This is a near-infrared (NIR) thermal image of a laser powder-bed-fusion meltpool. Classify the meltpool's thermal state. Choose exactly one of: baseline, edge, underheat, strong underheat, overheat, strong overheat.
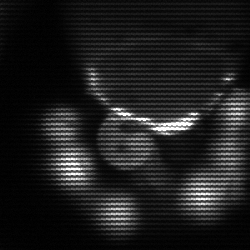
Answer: edge